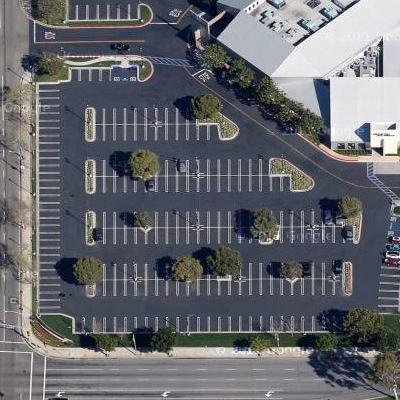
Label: gParking